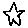
Label: star